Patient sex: M
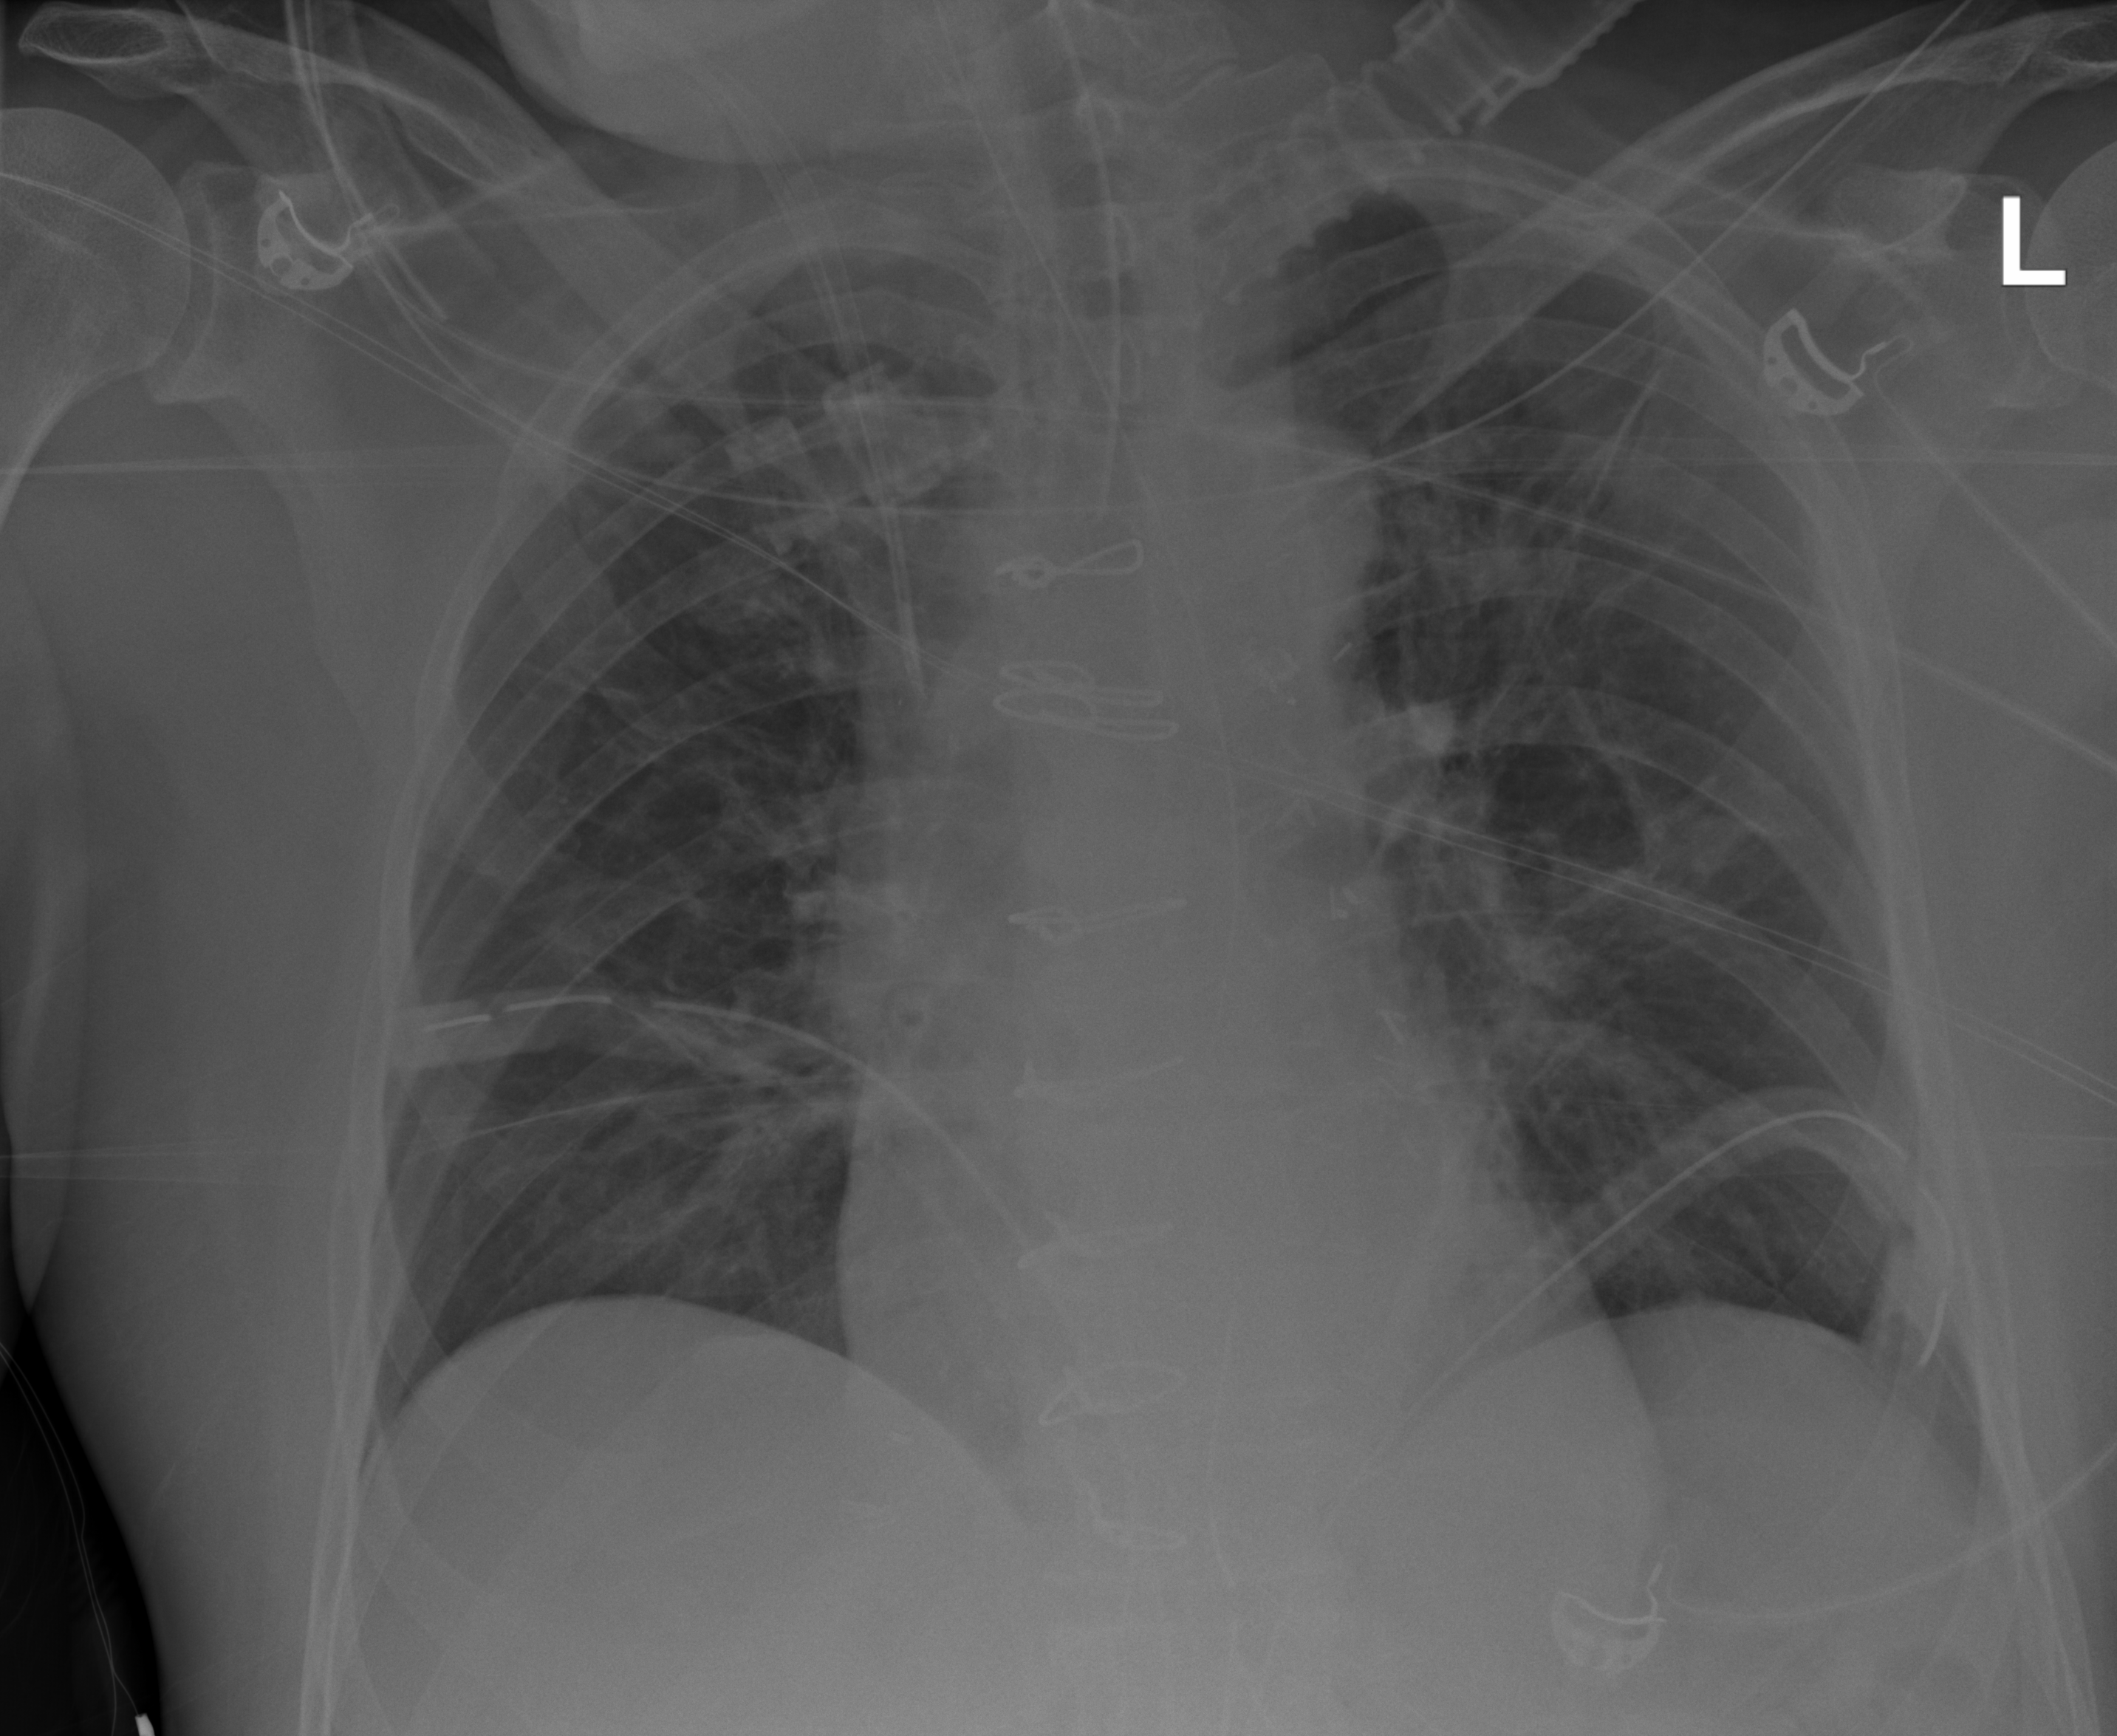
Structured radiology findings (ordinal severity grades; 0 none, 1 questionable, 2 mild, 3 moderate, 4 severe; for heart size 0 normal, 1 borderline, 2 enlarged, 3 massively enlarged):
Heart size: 1
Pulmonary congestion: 1
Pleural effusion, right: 0
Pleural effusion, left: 0
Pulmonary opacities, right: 0
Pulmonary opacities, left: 0
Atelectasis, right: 2
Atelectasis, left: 2